Field crop: maize
Growth stage: 2
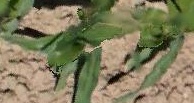
Species: maize